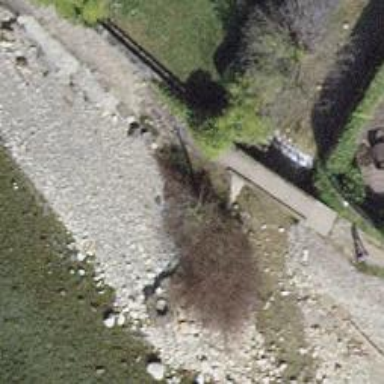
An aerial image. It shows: Footway bridge.